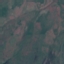
Land use / land cover: HerbaceousVegetation